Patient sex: M
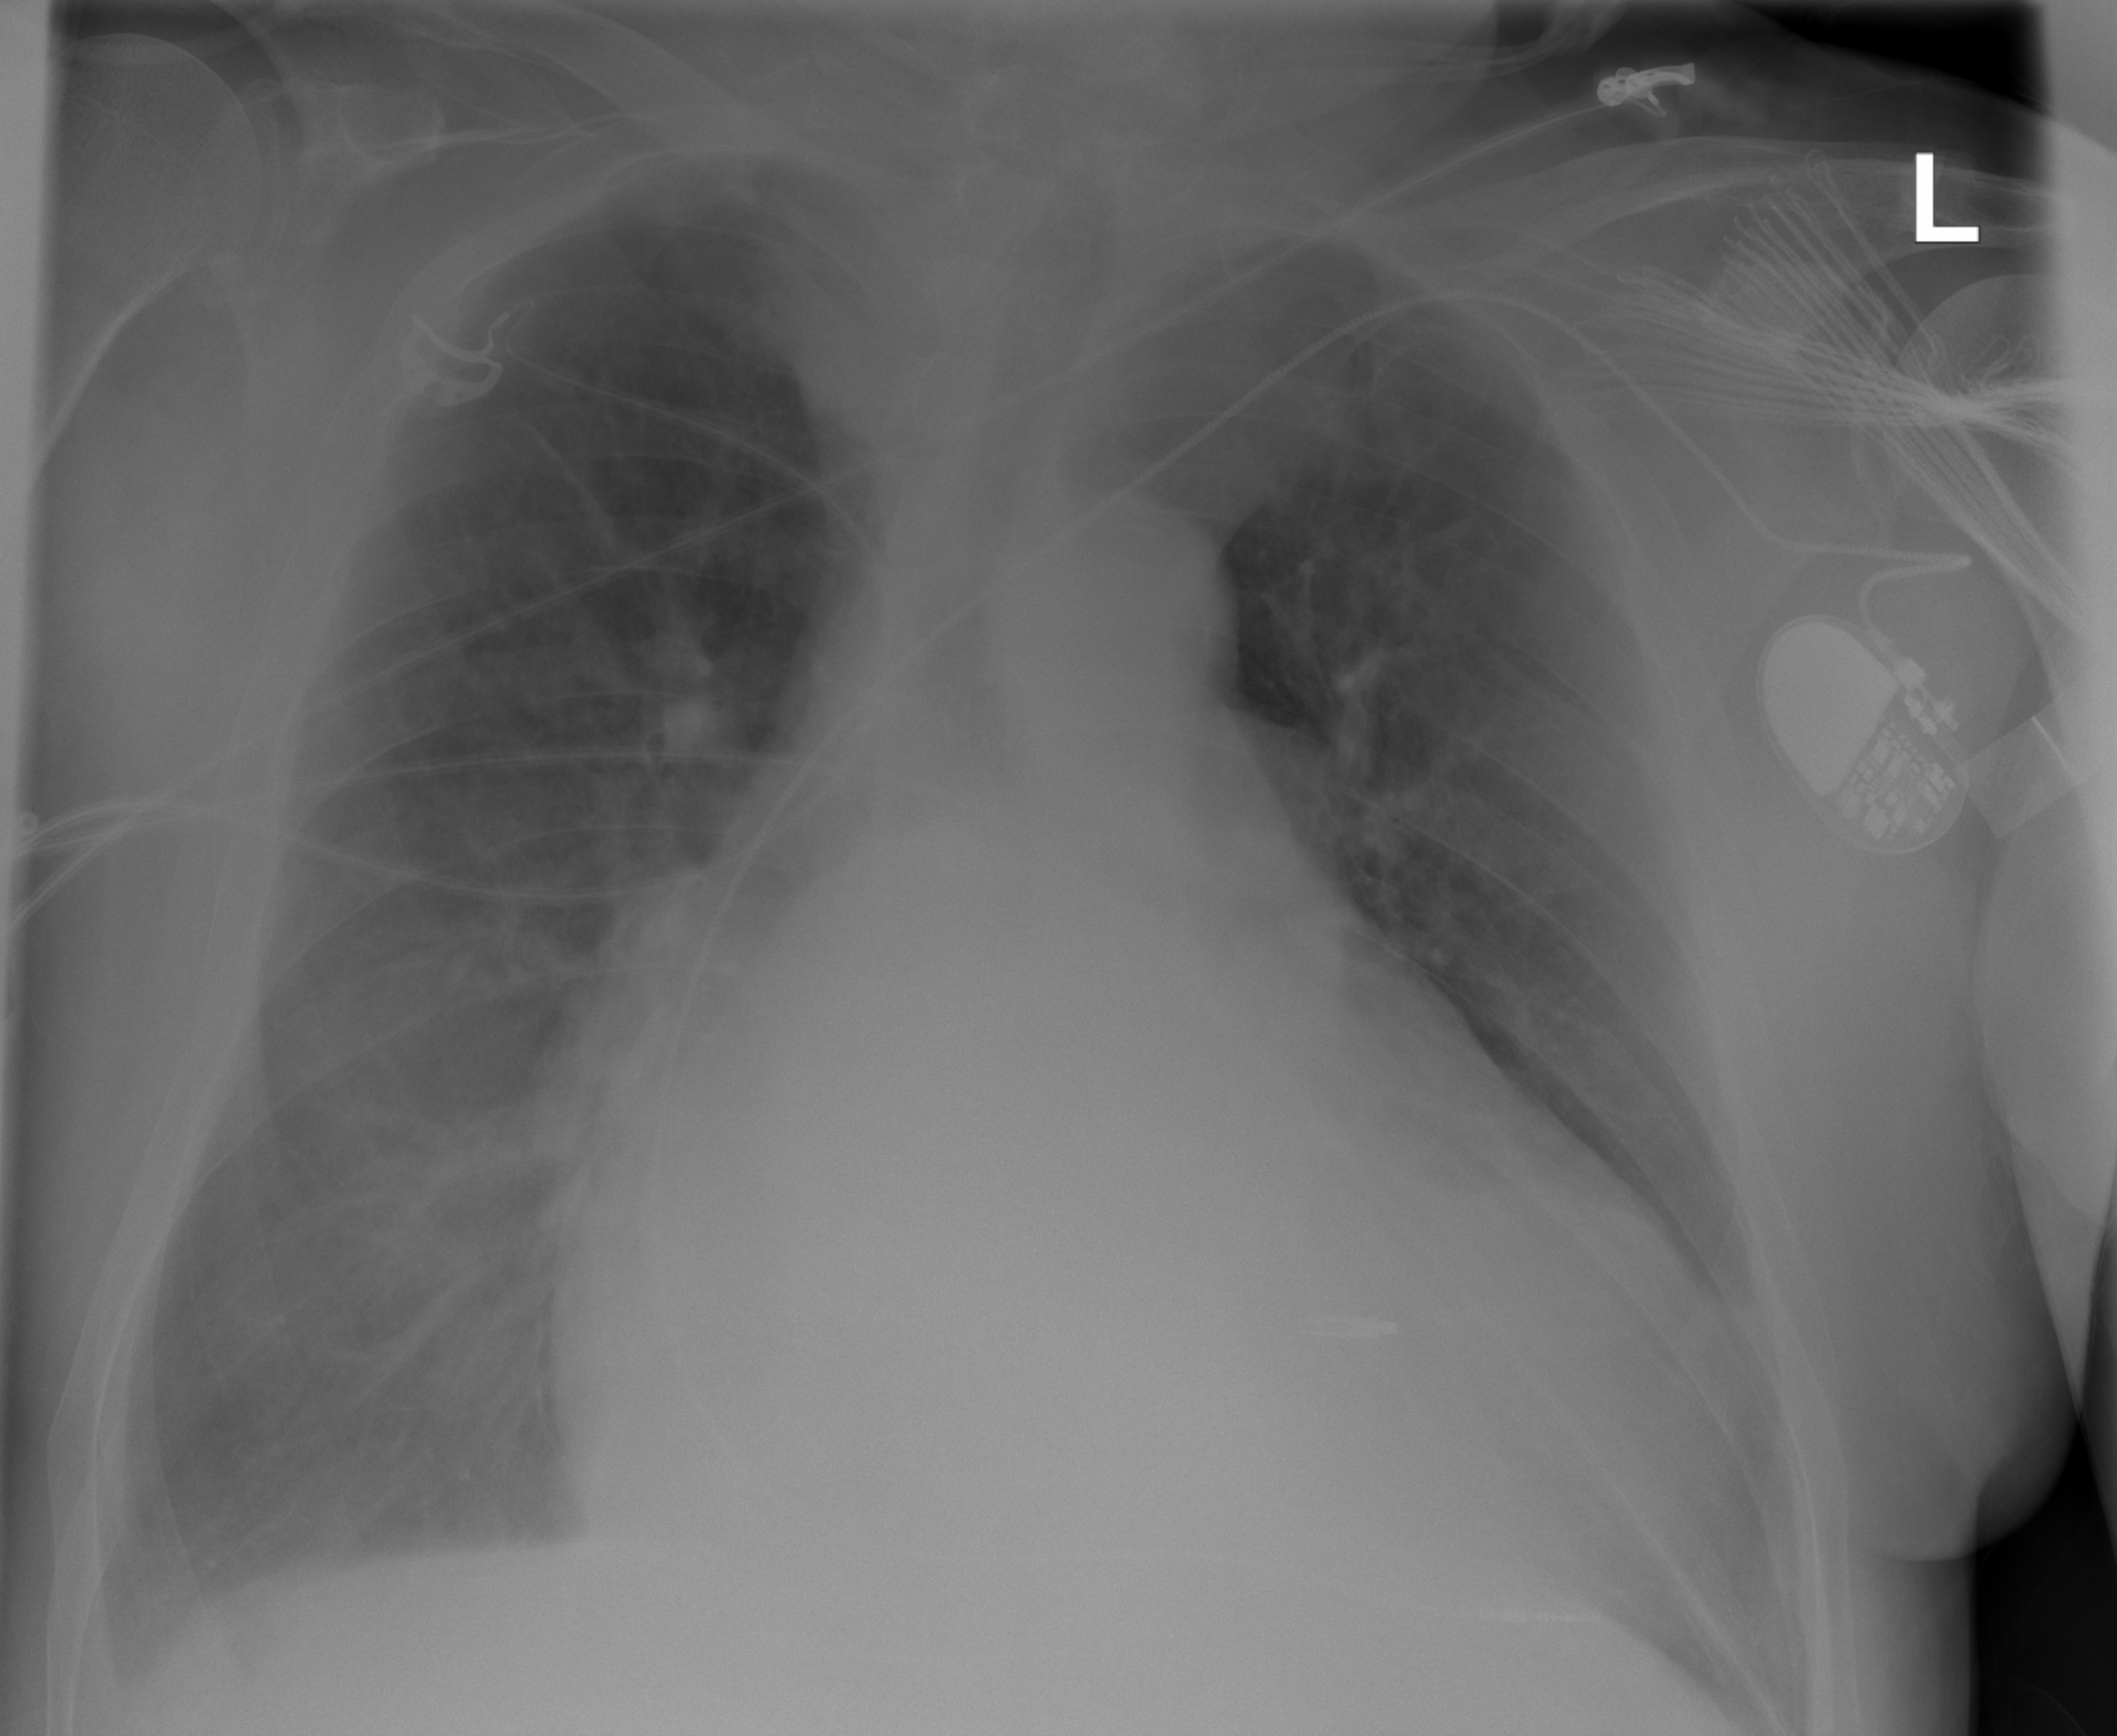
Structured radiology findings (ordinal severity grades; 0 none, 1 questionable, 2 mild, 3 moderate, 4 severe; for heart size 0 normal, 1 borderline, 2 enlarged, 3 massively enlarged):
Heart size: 2
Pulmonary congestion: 1
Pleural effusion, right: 0
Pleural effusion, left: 0
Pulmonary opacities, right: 0
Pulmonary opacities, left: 0
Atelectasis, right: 1
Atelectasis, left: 0